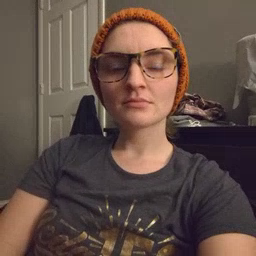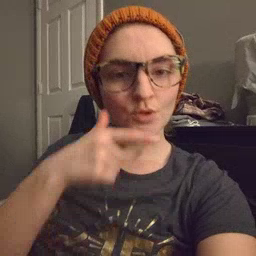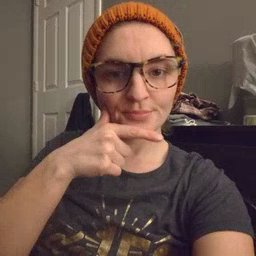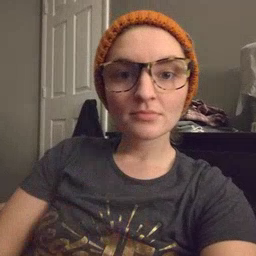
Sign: radio